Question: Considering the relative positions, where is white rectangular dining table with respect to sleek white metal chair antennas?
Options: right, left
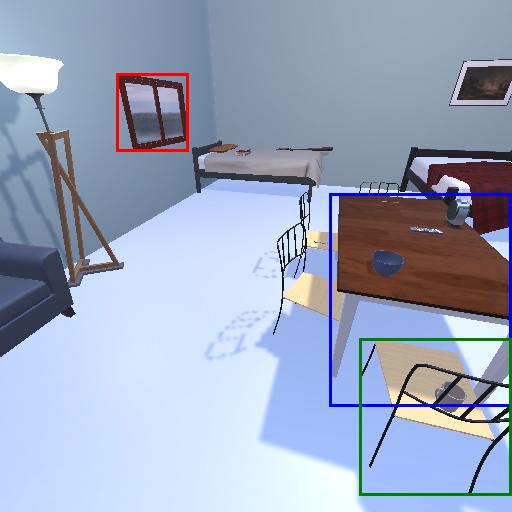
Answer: right